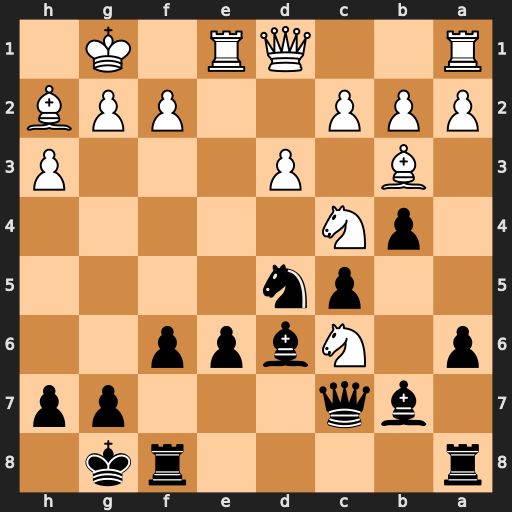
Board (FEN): r4rk1/1bq3pp/p1Nbpp2/2pn4/1pN5/1B1P3P/PPP2PPB/R2QR1K1
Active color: b
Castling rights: -
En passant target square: -
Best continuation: Bxh2+